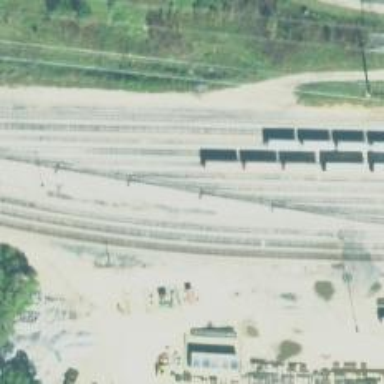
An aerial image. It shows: Railway yard.